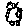
Label: car